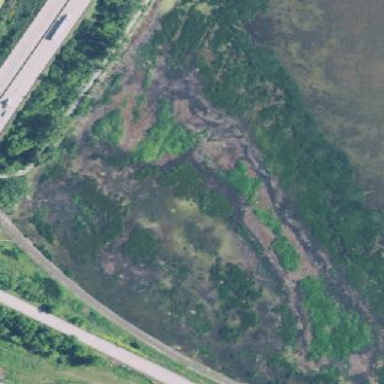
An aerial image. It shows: Marsh wetland.